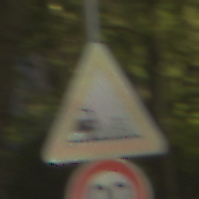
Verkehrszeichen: SplittSchotter
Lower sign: Geschwindigkeit90
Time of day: SunriseSunset
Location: Outdoor (Nature)
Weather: PartlyCloudy
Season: NotSpecified
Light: Natural